Question: i upload image and put name in 'MySQL' database With this code:
PHP:
'''
if (!empty($_FILES["profile_image"])) {
$output_dir = "/uploads/files/1/avatar/";
$fileName = preg_replace('/\s+/', '_', $_FILES["profile_image"]["name"]);
$filenamekey = md5(uniqid($_FILES["profile_image"]["name"], true));
$type = pathinfo($fileName, PATHINFO_EXTENSION);
move_uploaded_file($_FILES["profile_image"]["tmp_name"],$output_dir.$filenamekey.'.'.$type);
$profile_image = $filenamekey.'.'.$type;
} else {
$profile_image = '';
}
'''
HTML:
'''
<input name="profile_image" type="file" id="input1" />
'''
when I send 'empty' input 'PHP' code not upload image But insert empty value to database using 'md5(uniqid)' like this:

How do can I fix this problem when I send empty value?!
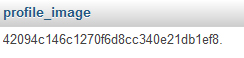
Answer: Change condition,
'''
if (!empty($_FILES["profile_image"])) {
'''
with
'''
if (!empty($_FILES["profile_image"]["name"])) {
'''